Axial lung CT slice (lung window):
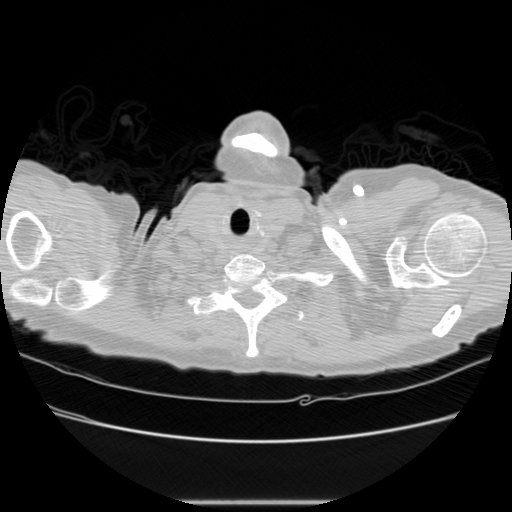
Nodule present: no